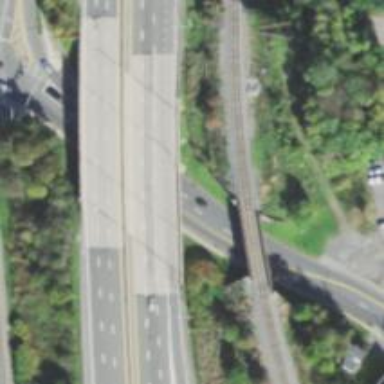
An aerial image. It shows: Motorway bridge with asphalt surface.